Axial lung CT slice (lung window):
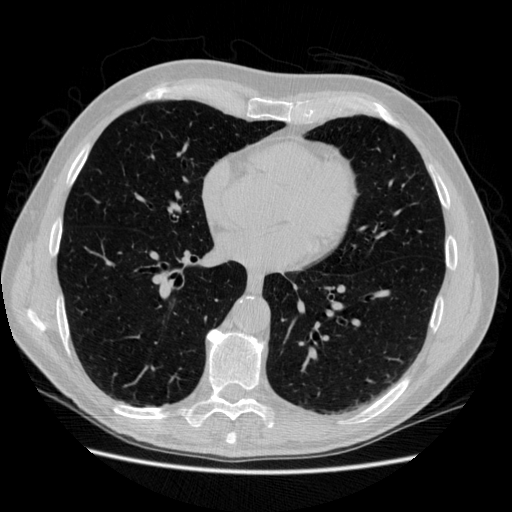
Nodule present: no